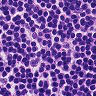
Metastatic tissue present: no